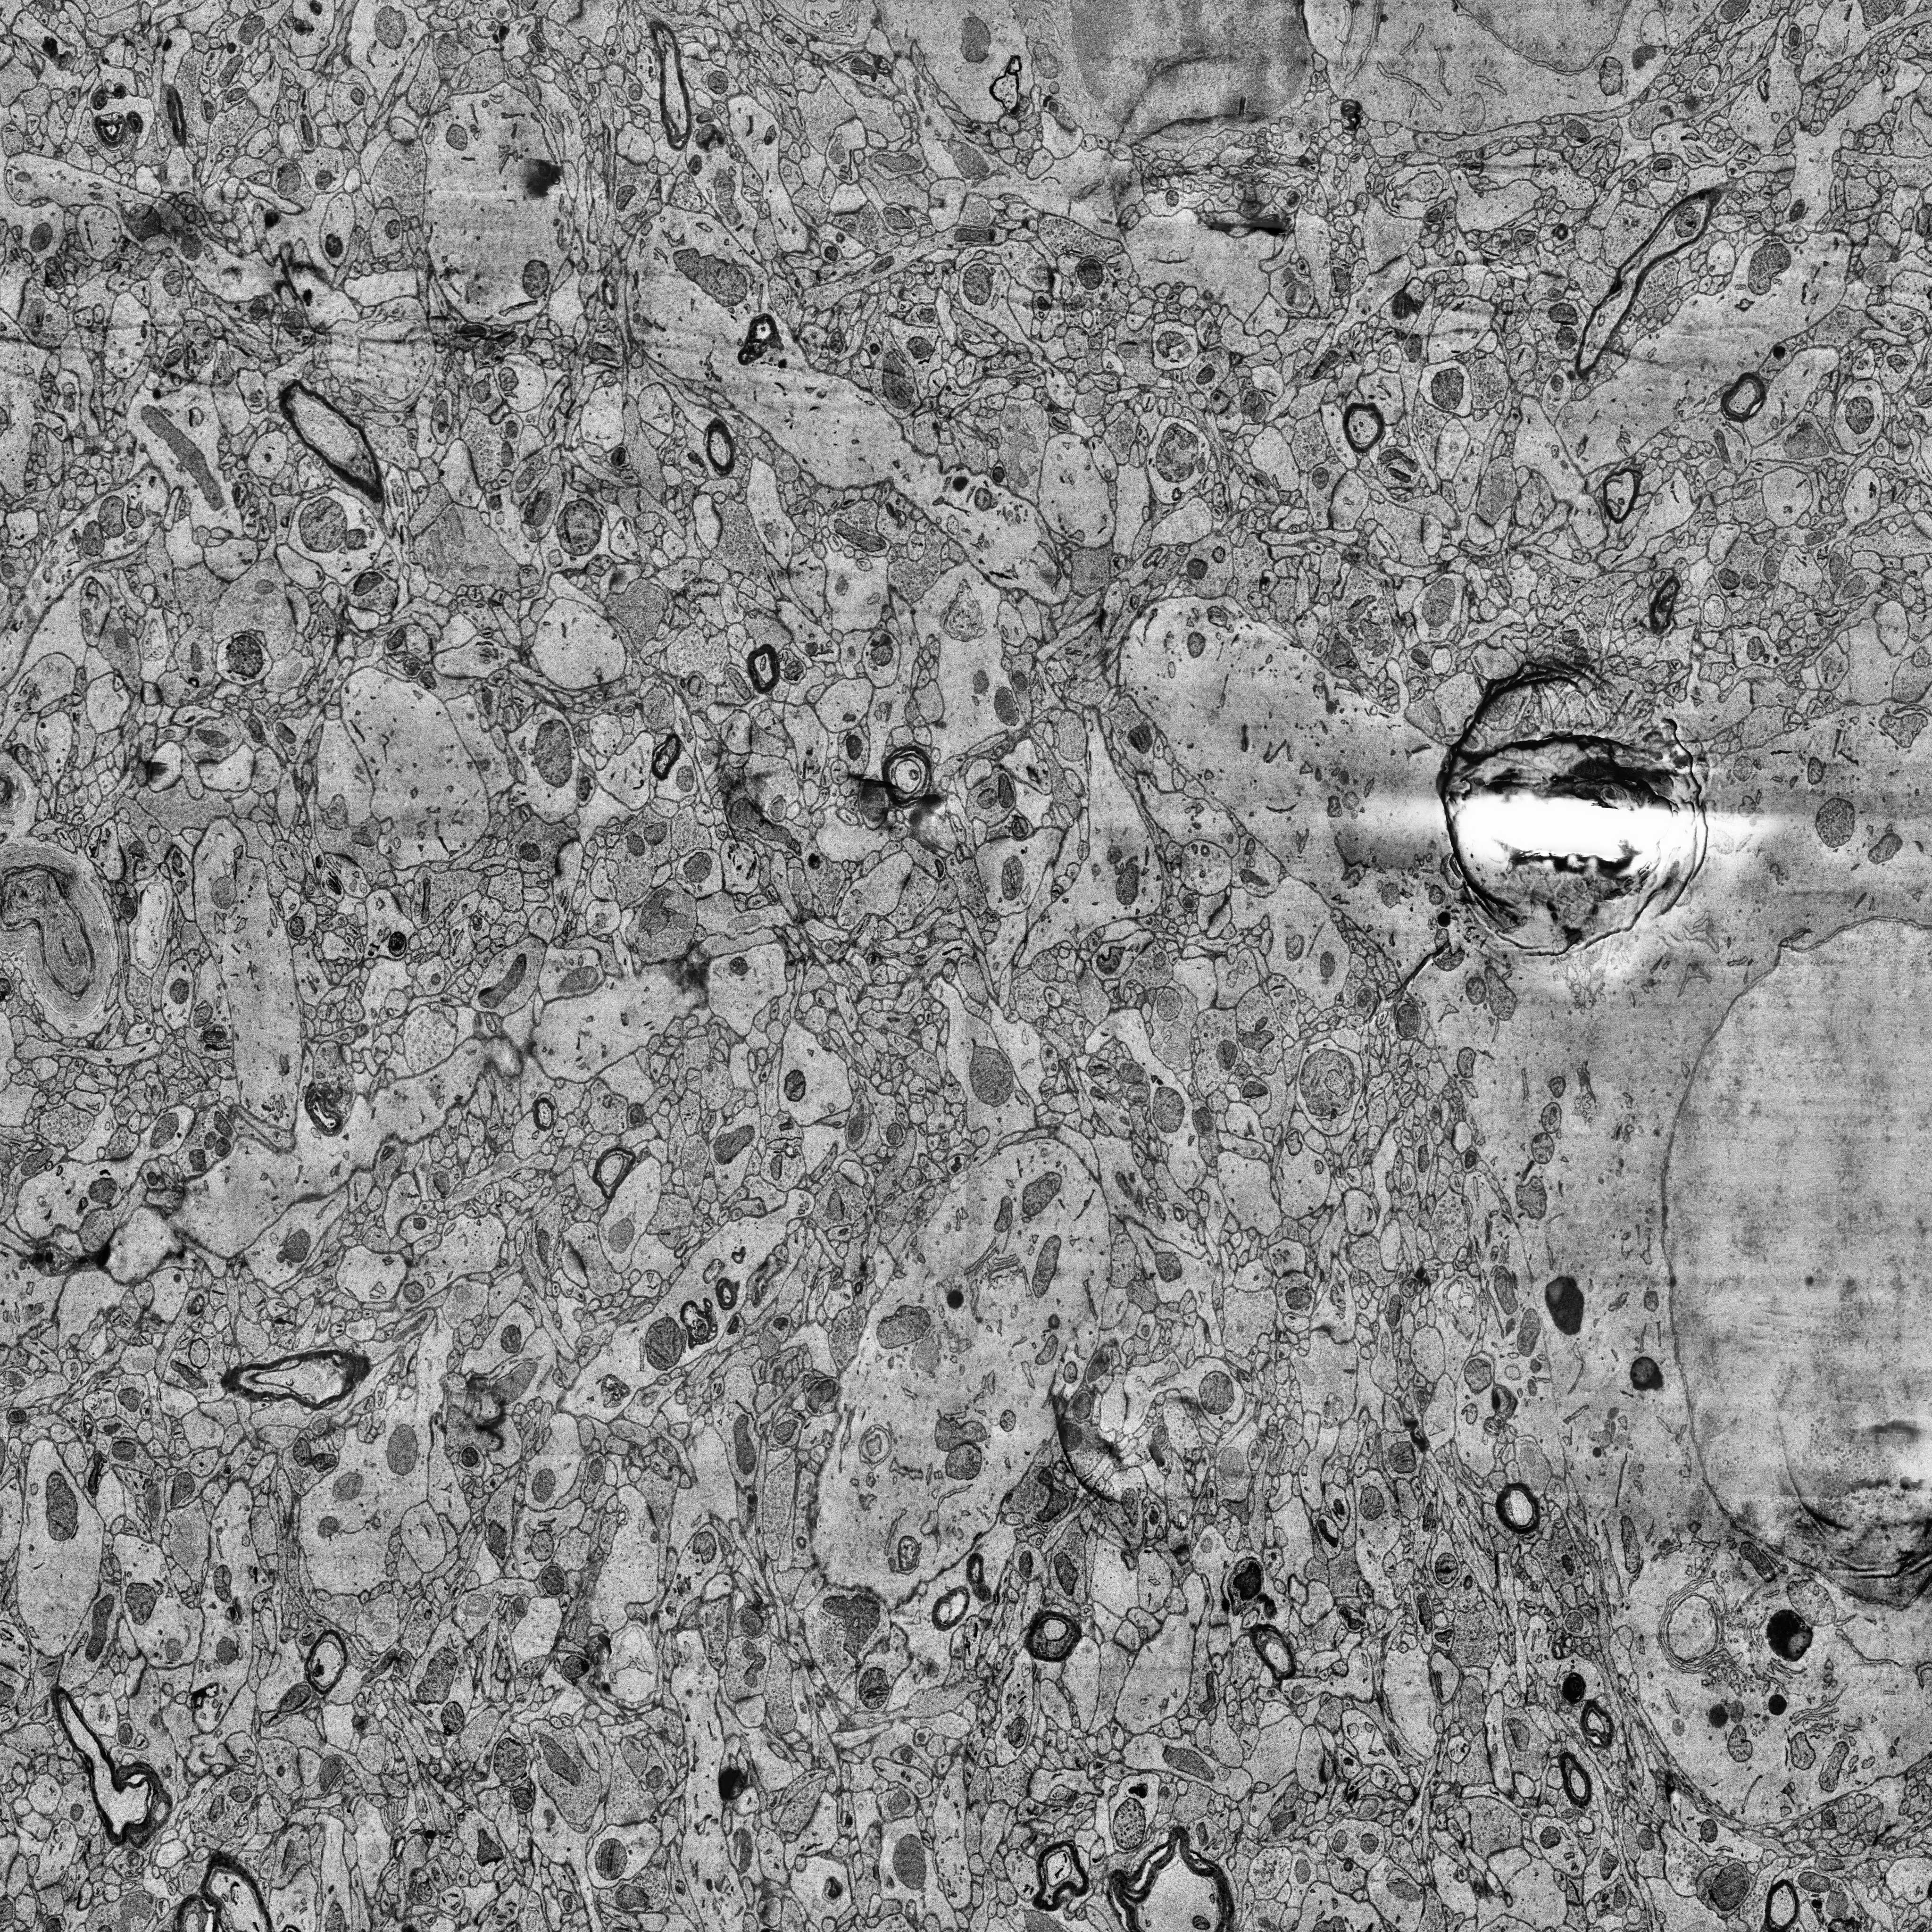
Electron microscopy slice of human cortex tissue
Slice depth (z): 267
Mitochondria instances in slice: 463